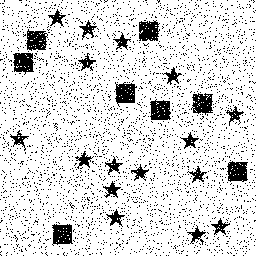
Squares: 8
Triangles: 0
Stars: 16
Total shapes: 24